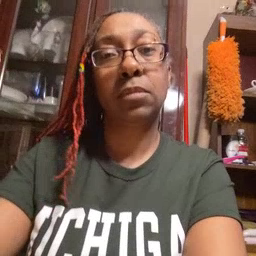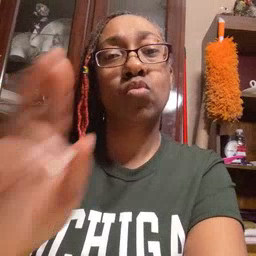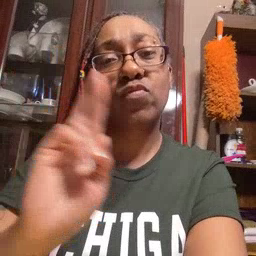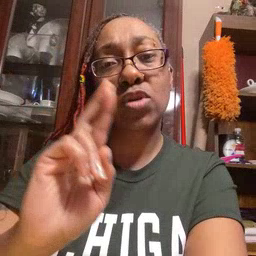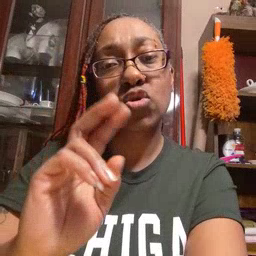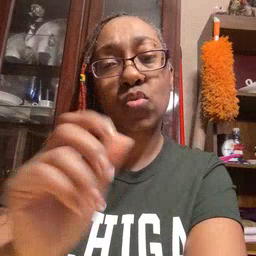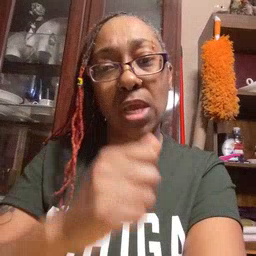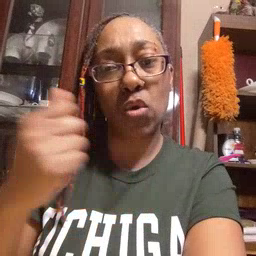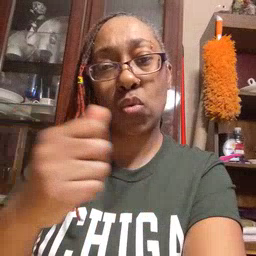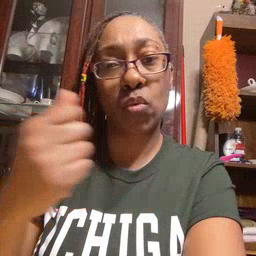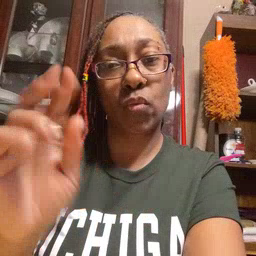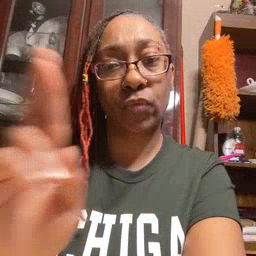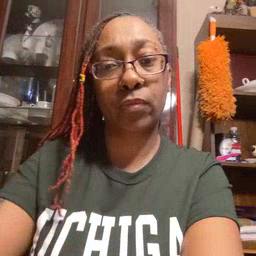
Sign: refrigerator